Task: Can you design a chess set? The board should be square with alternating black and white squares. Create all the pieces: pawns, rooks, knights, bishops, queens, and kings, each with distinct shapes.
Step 1287:
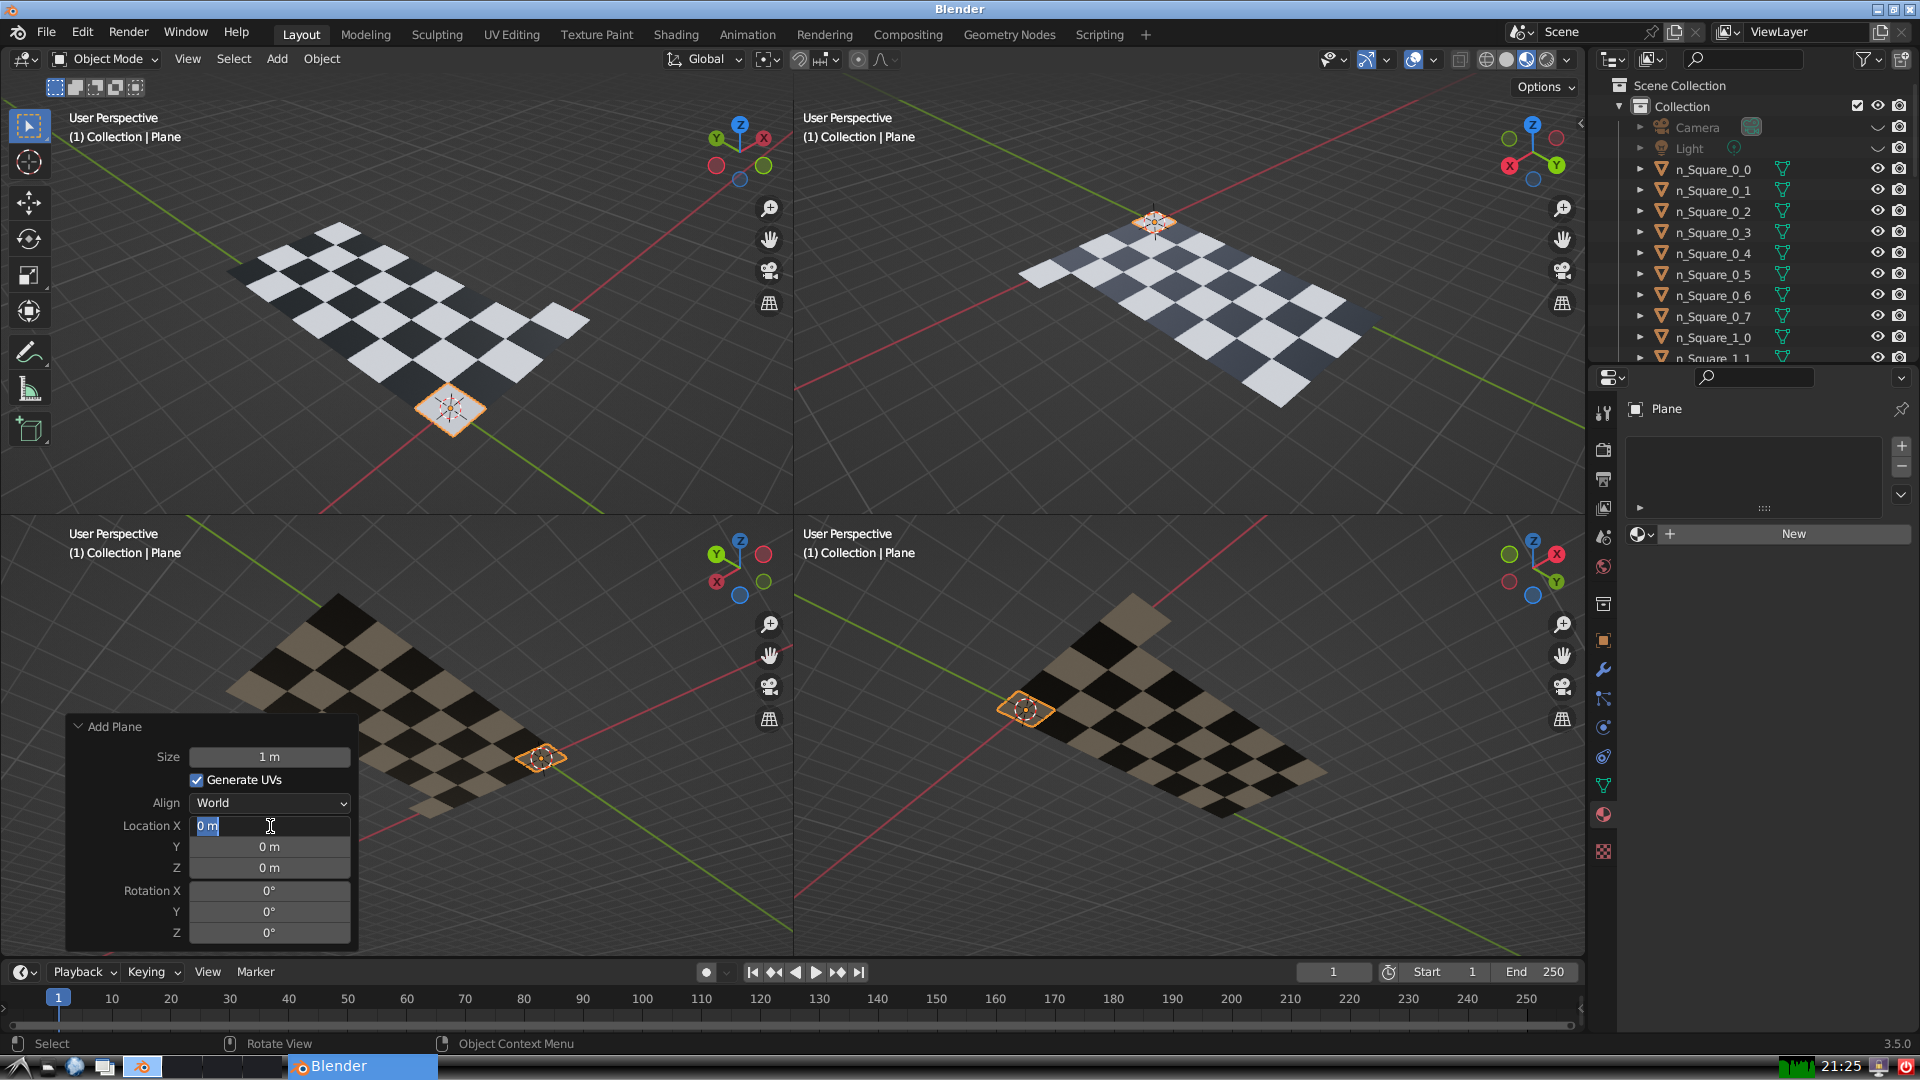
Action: input_text: 4.0